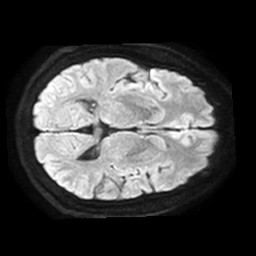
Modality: TRACE
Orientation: axial
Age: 55
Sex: female
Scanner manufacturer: philips
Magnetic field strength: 1.5 T
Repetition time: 3.395 s
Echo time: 0.06922 s